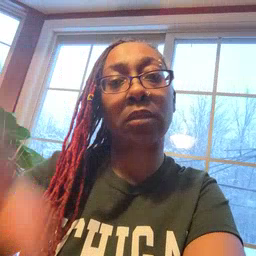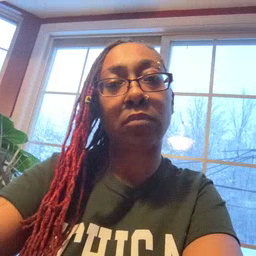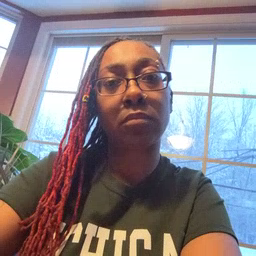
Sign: awake